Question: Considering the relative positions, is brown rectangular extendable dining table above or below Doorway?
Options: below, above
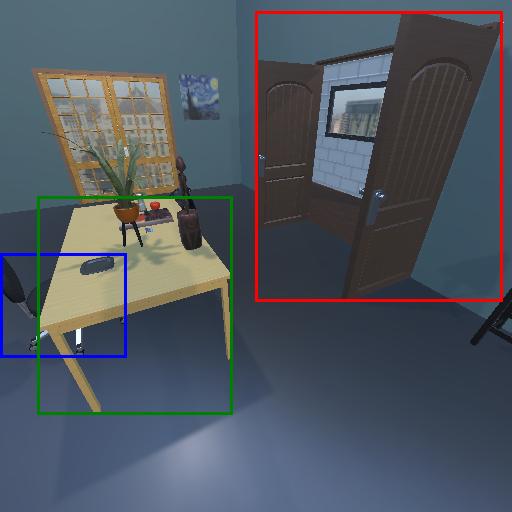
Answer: below